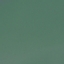
Land use / land cover class: SeaLake